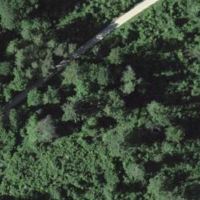
EUNIS habitat code: 41
Species observed at this site:
Cardamine heptaphylla